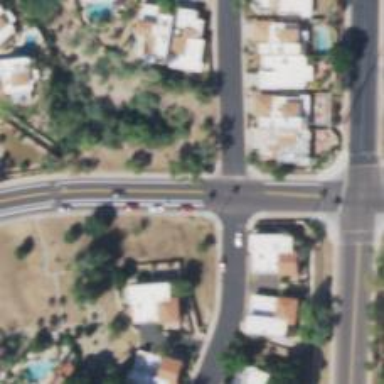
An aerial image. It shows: Residential road with asphalt surface that features bridge.